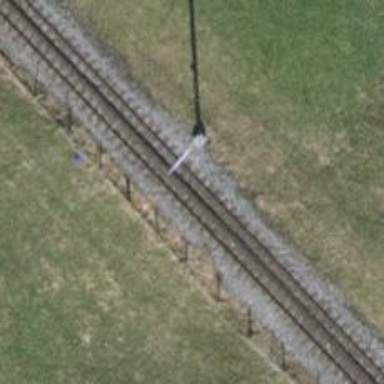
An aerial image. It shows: Solitary milestone along the railway.